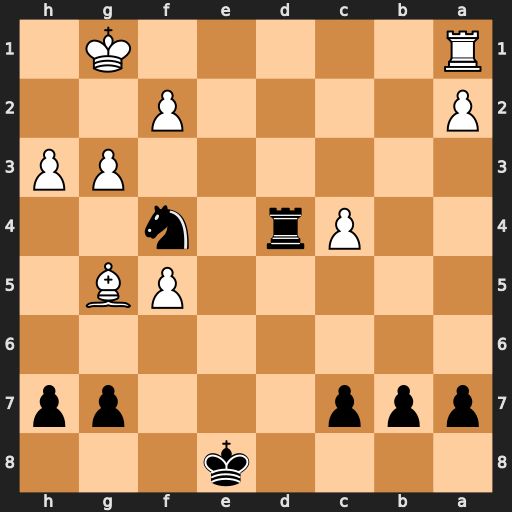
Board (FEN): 4k3/ppp3pp/8/5PB1/2Pr1n2/6PP/P4P2/R5K1
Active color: b
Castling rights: -
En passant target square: -
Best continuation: Nxh3+ Kg2 Nxg5